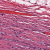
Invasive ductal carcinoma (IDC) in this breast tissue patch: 1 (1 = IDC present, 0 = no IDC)